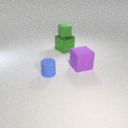
large green metal cube to the right of small blue rubber cylinder